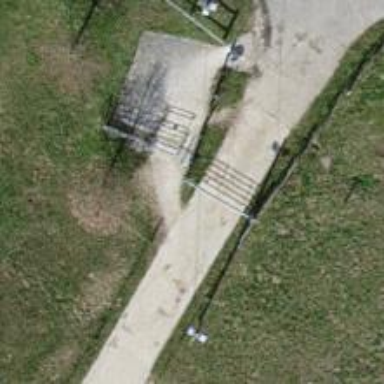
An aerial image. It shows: Gate.